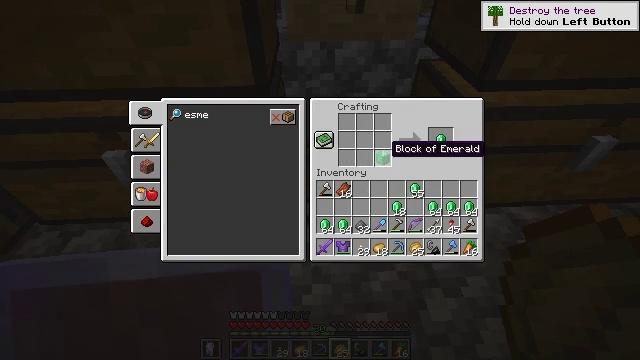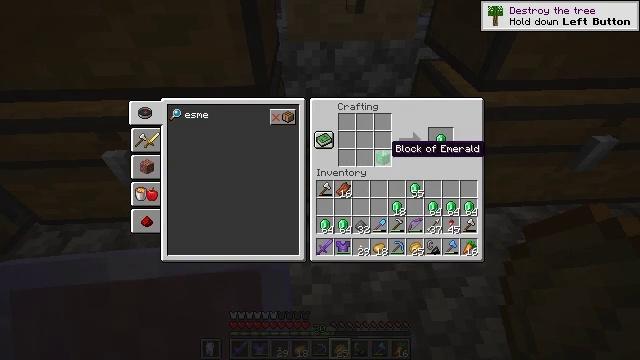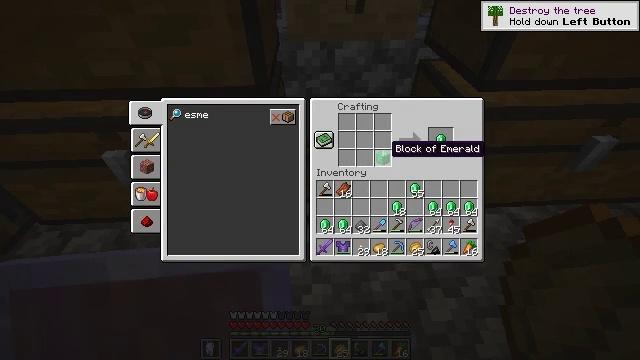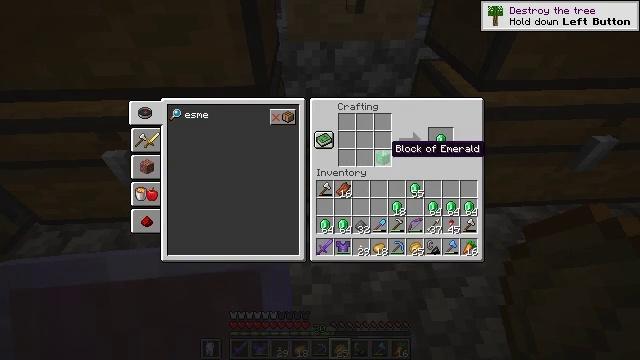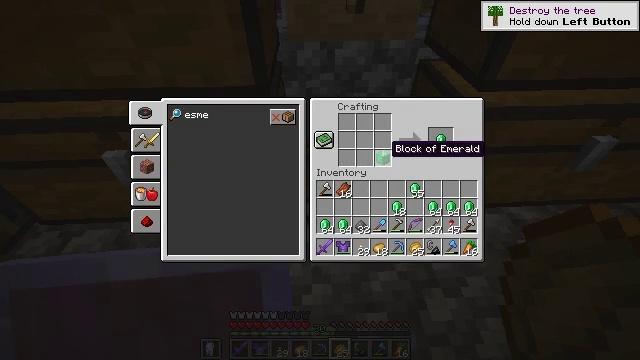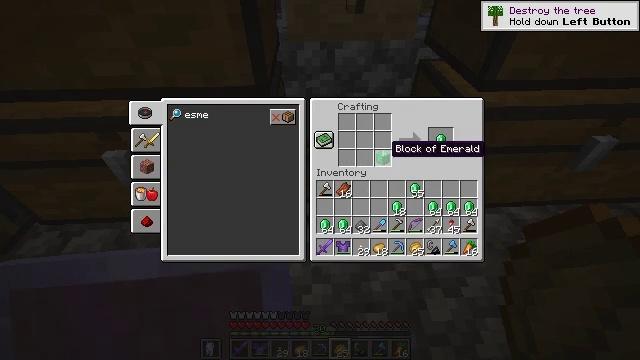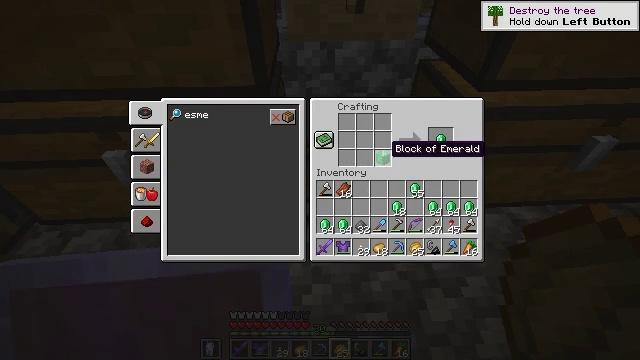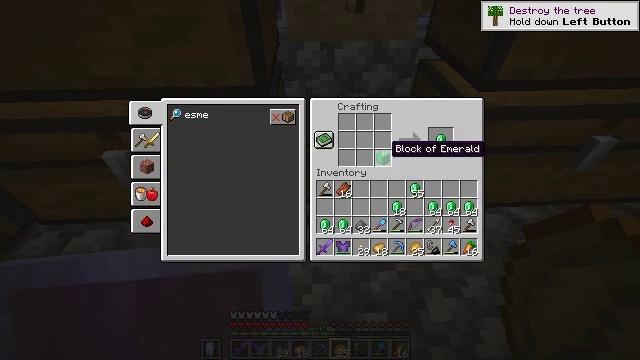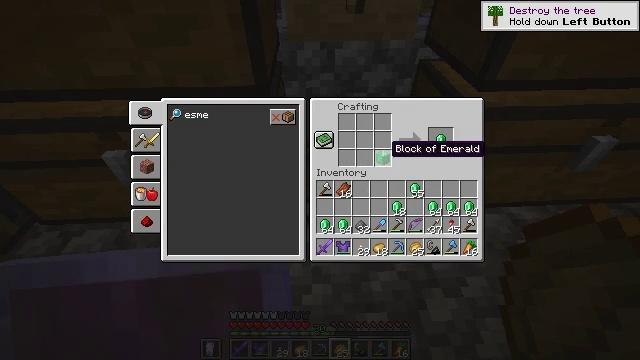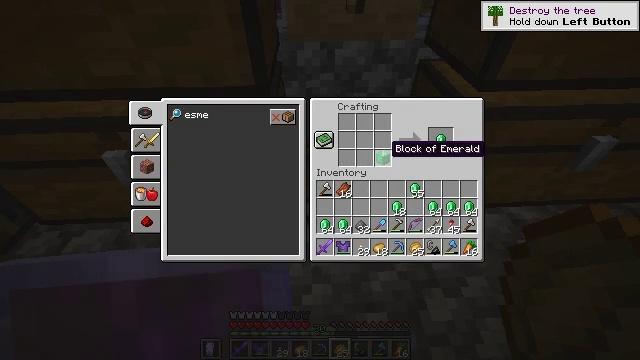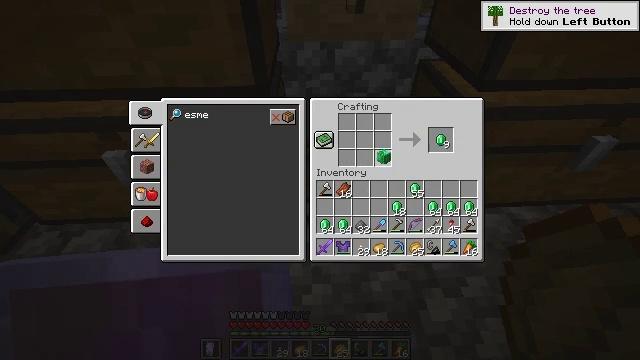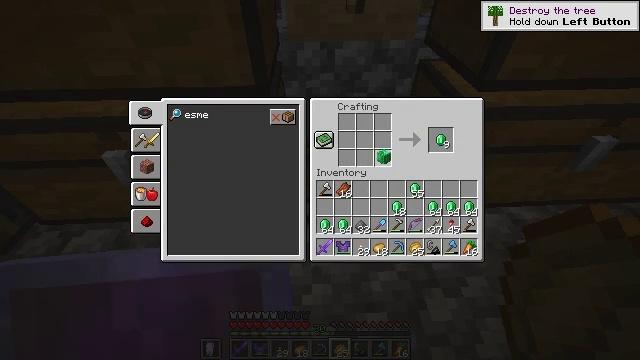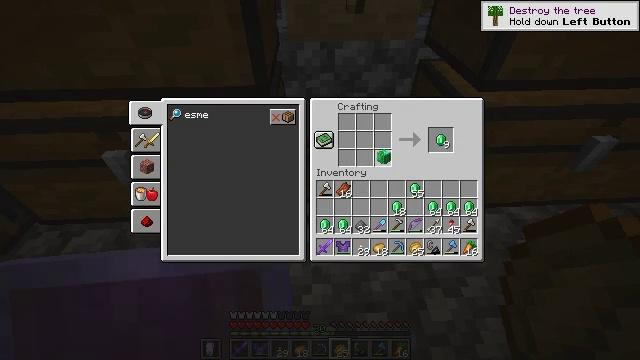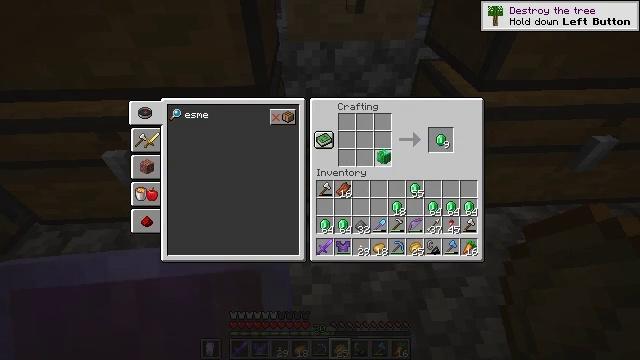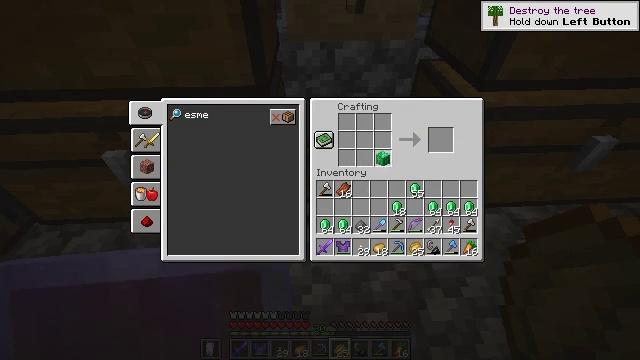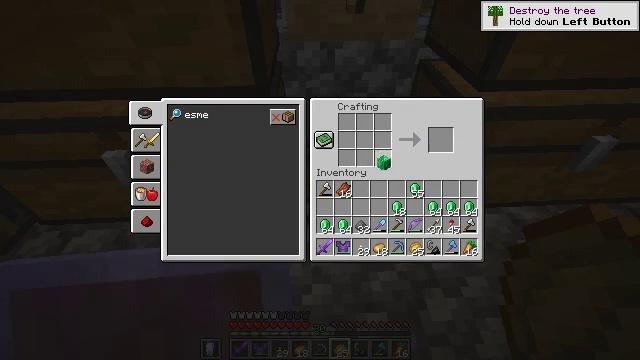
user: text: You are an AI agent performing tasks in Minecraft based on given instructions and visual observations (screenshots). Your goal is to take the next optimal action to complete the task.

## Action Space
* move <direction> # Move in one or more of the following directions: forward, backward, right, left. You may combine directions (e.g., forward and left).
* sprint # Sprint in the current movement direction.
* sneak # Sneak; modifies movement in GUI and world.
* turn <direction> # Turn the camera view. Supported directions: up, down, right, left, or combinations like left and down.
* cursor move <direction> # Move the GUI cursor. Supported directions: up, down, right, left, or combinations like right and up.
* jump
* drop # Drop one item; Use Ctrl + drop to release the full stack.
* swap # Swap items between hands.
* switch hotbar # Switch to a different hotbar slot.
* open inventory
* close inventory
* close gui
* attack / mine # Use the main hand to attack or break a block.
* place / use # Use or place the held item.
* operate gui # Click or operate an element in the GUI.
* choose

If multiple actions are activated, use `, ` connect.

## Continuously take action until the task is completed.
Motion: motion action
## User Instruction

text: Craft the emerald block at the crafting table.
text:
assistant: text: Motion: no_op
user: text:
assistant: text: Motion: no_op
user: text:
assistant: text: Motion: no_op
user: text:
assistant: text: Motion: no_op
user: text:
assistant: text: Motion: no_op
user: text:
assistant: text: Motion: no_op
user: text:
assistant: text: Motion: no_op
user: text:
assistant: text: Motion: no_op
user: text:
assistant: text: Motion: no_op
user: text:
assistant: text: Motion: operate gui
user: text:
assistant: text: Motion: operate gui
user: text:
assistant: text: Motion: operate gui
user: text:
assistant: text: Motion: operate gui
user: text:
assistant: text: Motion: no_op
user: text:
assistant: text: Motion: no_op
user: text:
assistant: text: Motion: no_op
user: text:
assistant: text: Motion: no_op
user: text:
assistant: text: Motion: no_op
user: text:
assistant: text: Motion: no_op
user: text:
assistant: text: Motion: no_op
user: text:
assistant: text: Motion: no_op
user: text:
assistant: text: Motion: no_op
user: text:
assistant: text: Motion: operate gui
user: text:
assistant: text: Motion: operate gui
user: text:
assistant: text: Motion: operate gui
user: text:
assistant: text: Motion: no_op
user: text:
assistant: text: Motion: no_op
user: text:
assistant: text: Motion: no_op
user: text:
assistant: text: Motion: no_op
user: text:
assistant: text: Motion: no_op